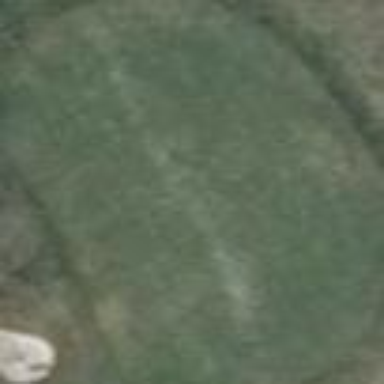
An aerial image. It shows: Golf green.